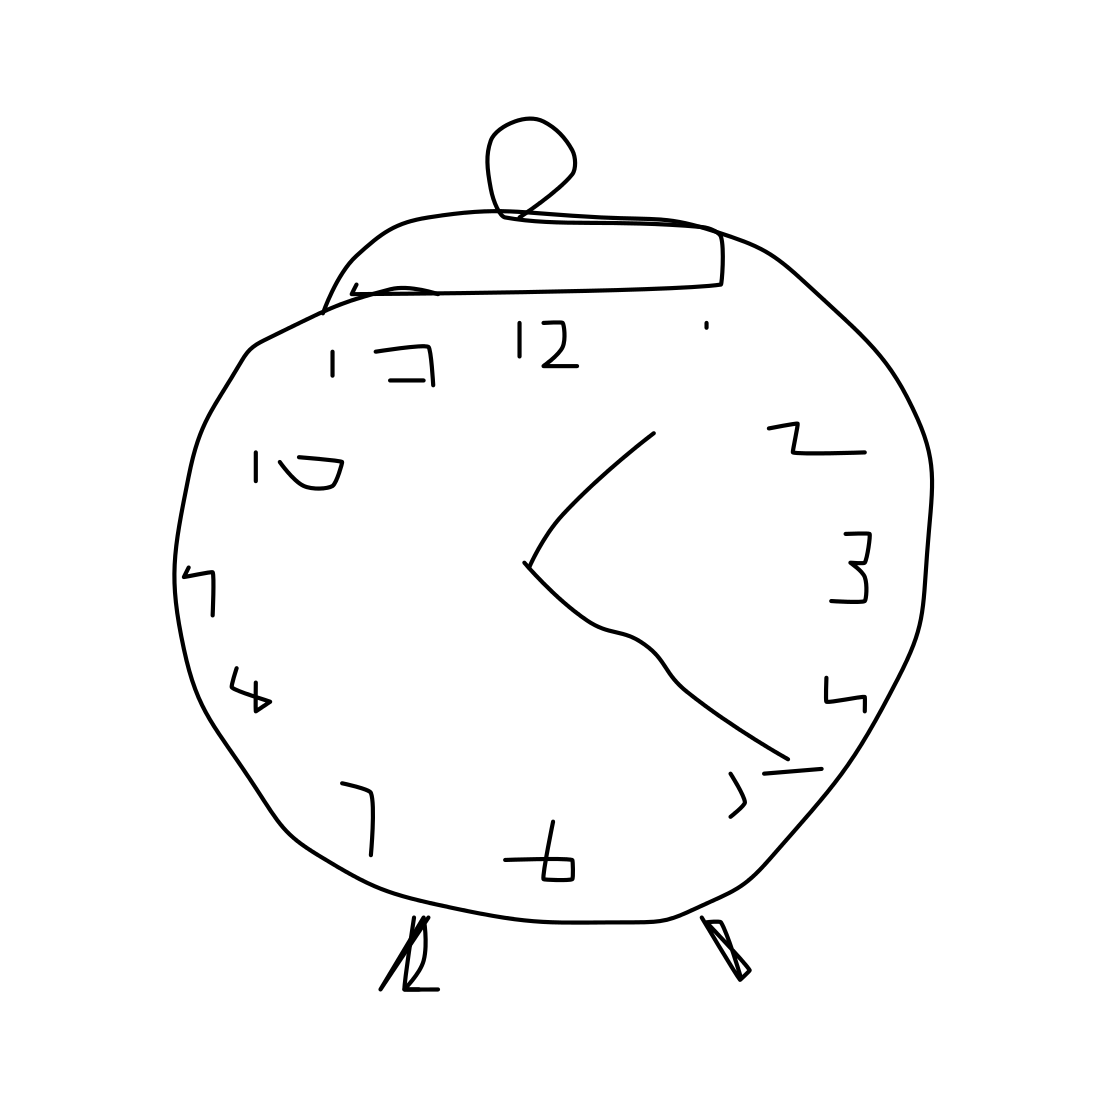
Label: alarm clock